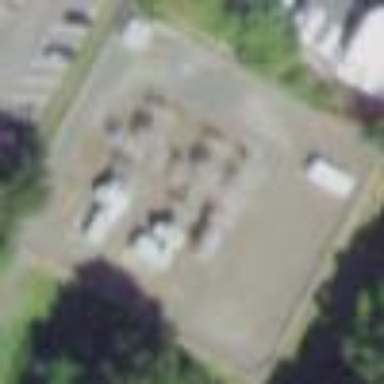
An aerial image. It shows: Minor distribution substation.